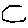
Label: hexagon